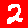
Digit: 2